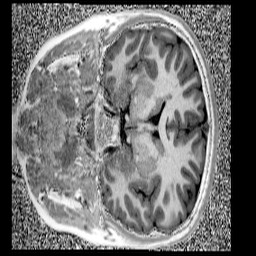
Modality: UNIT1
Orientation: coronal
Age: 12
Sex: male
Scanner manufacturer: siemens
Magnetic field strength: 3 T
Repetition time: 4 s
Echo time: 0.00299 s